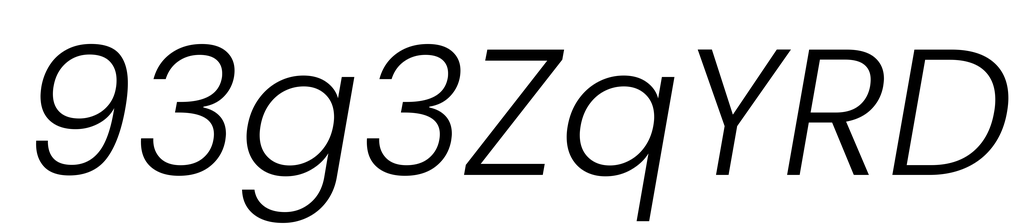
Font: Poppins-LightItalic